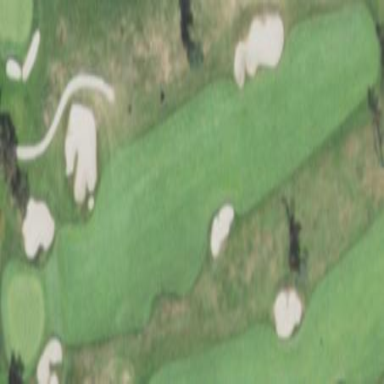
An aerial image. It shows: Golf fairway surrounded by grass.